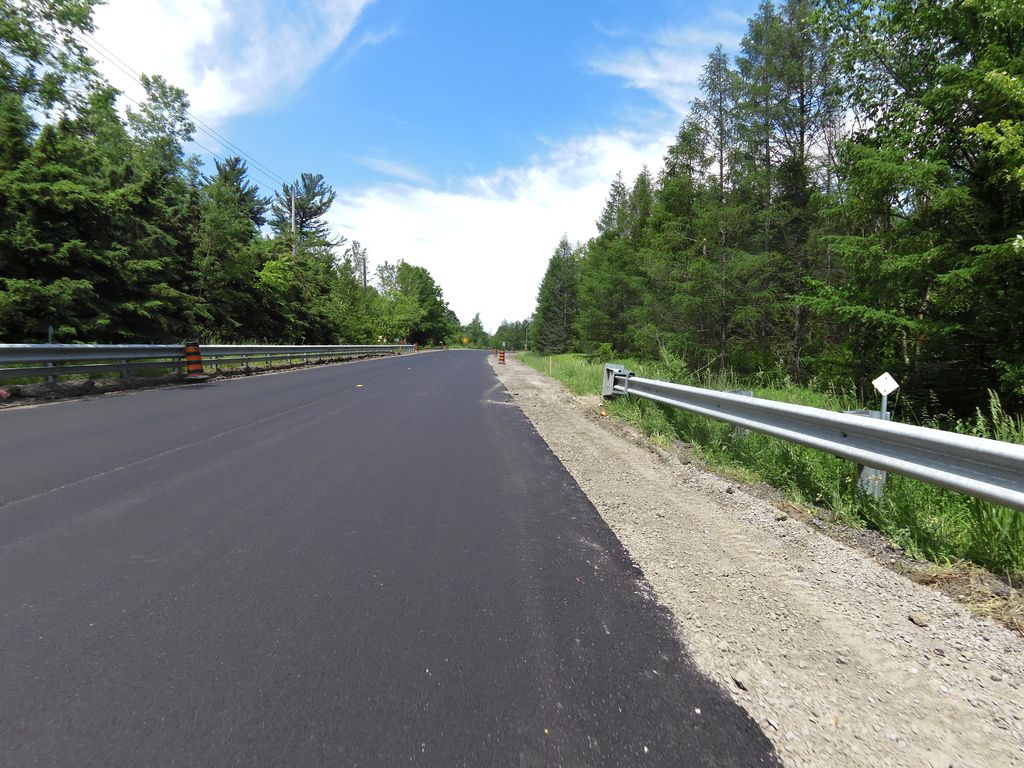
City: ottawa-gatineau